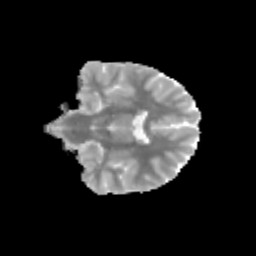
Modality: MD
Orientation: coronal
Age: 11
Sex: male
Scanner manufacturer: siemens
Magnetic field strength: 3 T
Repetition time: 3.8 s
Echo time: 0.07 s